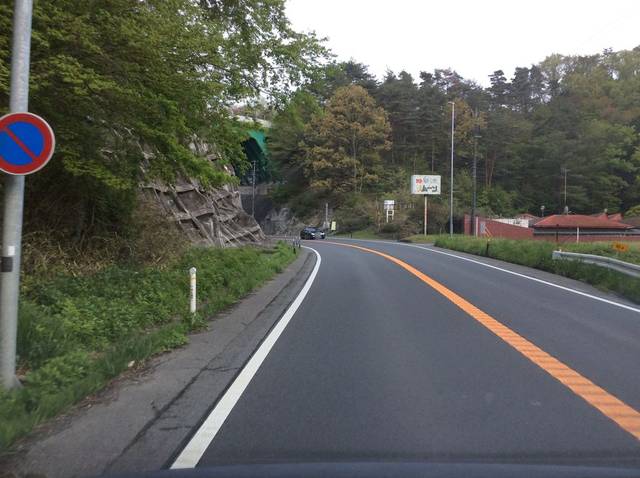
Region: Japan
Coordinates: 37.075, 140.79